Question: [UPDATE]
I solve the problem by adding addHeaderView :
'''
protected void onCreate(Bundle savedInstanceState) {
super.onCreate(savedInstanceState);
setContentView(R.layout.activity_main);
mTitle = mDrawerTitle = getTitle();
mPlanetTitles = getResources().getStringArray(R.array.planets_array);
mDrawerLayout = (DrawerLayout) findViewById(R.id.drawer_layout);
mDrawerList = (ListView) findViewById(R.id.left_drawer);
LayoutInflater inflater = getLayoutInflater();
ViewGroup mTop = (ViewGroup)inflater.inflate(R.layout.header_listview_menu, mDrawerList, false);
mDrawerList.addHeaderView(mTop, null, false);
'''
================================
My question is so simple !
I would like to how to add a title in a navigation drawer ?
I already created my navigation drawer with listview (icon+text) for each item.
Thanks a lot,

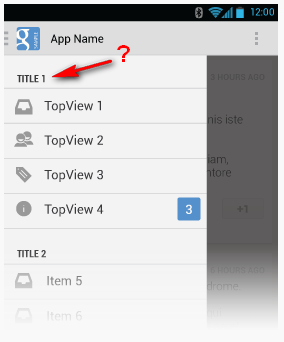
Answer: Put a 'TextView' above a 'ListView', and wrap it inside a vertical 'LinearLayout' . Give to your ListView 'android:layout_weight="1"' and 'android:layout_height="0dip"'